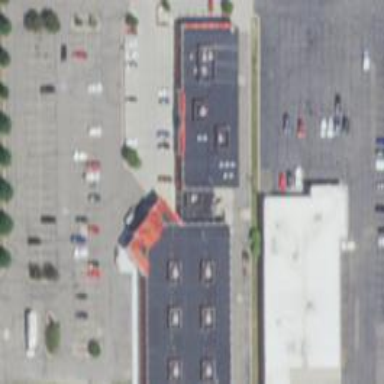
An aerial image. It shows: Retail building.